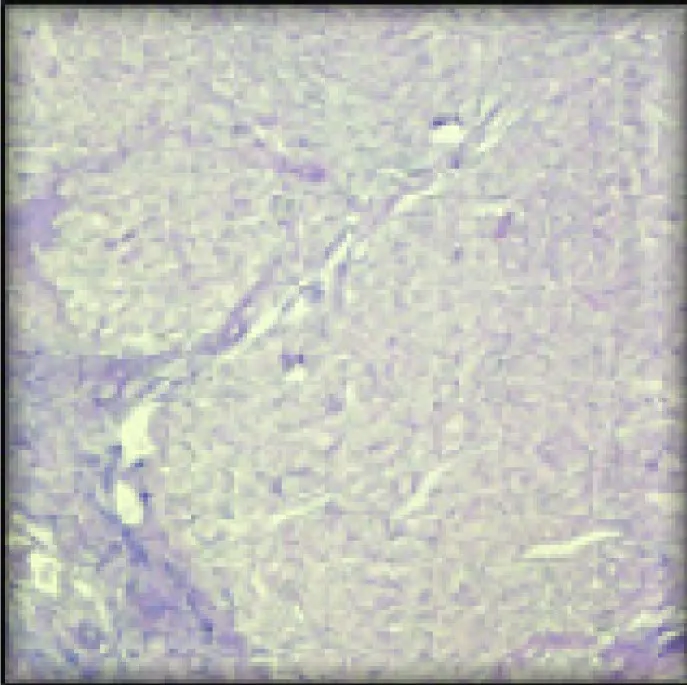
Renal cell carcinoma: Tumor comprising round cells with abundant clear cytoplasm and central pyknotic nucleus. Clear cell variant, NG low.
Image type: pathology (h&e)